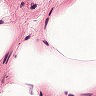
Metastatic tissue present: no